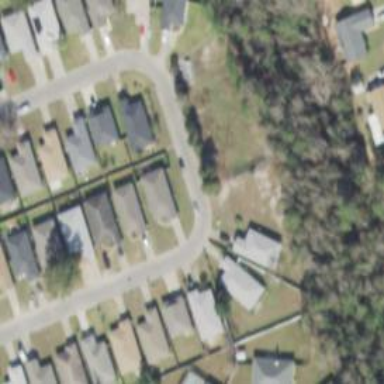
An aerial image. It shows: Driveway.